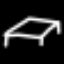
Label: bed